Question: I have simple app in AngularJS. I want to show messages dynamically when an AJAX request is made. Unfortunately it always in hidden state and I can't figure out why.
HTML:
'''
<div ng-show="message">
<h2>show</h2>
</div>
<div ng-hide="!message">
<h2>Hide</h2>
</div>
'''
AngularJS controller:
'''
function merchantListController($scope, $http, $rootScope, $location, global) {
$http({
method: 'POST',
url: global.base_url + '/merchant/list',
}).success(function($data) {
if ($data.status === 'success') {
$scope.merchants = $data.data;
$scope.$apply(function(){
$scope.message = true;
});
}
});
}
'''

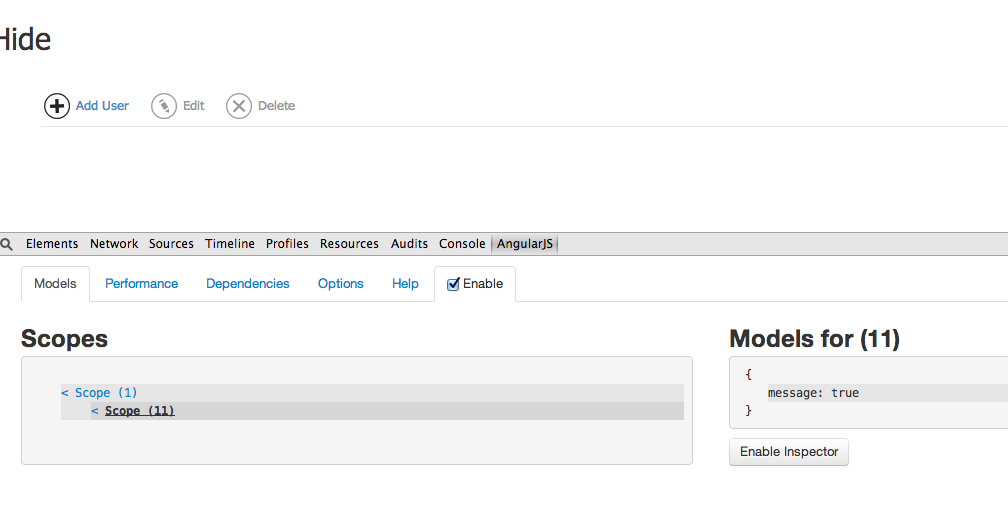
Answer: The likely reason it is not working is because you are creating a scope property within a child scope, instead of overwriting the 'message' property in merchantListController's scope as you would have expected.
'''
// The following assignment will create a 'message' variable
// in the child scope which is a copy of the scope variable
// in parent scope - effectively breaking two-way model binding.
$scope.message = true;
'''
To resolve this, make sure that you bind to a property on your model rather than to a property on scope.
'''
<div ng-show="my.message">
<h2>show</h2>
</div>
<div ng-hide="!my.message">
<h2>Hide</h2>
</div>
'''
'''
function merchantListController($scope, $http, $rootScope, $location, global) {
// Initialize my model - this is important!
$scope.my = { message: false };
$http({
method: 'POST',
url: global.base_url + '/merchant/list',
}).success(function($data) {
if ($data.status === 'success') {
$scope.merchants = $data.data;
// modify the 'message' property on the model
$scope.my.message = true;
}
});
});
'''
The reason this works is because the model 'my' is being resolved using scope inheritance rules. That is, if 'my' does not exist in current scope, then search for 'my' in the parent scope, until it is either found, or the search stops at $rootScope. Once the model is found, the 'message' property is overwritten.